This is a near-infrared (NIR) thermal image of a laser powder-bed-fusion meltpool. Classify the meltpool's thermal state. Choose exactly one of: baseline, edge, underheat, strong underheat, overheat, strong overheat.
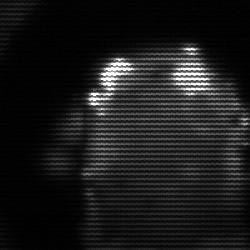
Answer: baseline